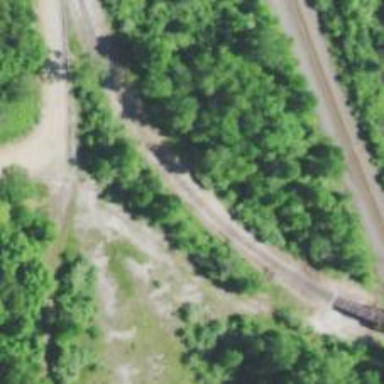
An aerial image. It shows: Railway track.